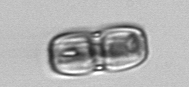
Label: Ephemera